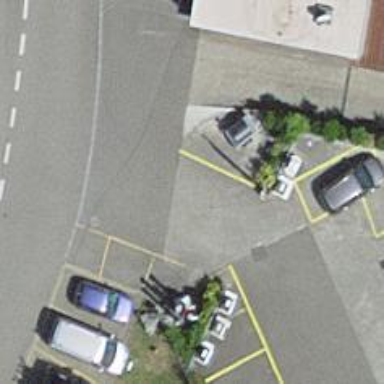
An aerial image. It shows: Lift gate barrier.